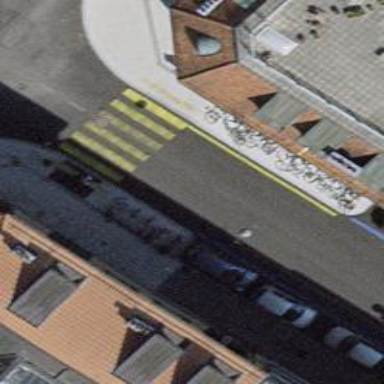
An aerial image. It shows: Bicycle parking area with stands.